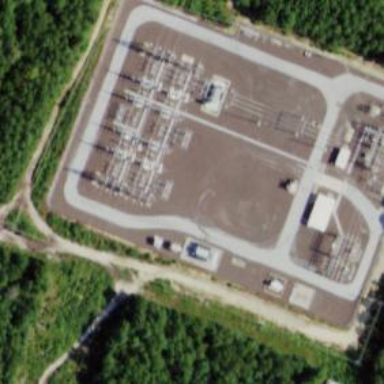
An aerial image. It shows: Switch used for power control.